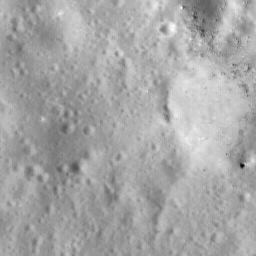
Host type: background_regolith
Lunar coordinates: latitude nan, longitude nan